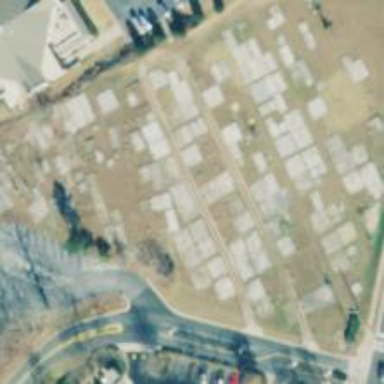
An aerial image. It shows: Cemetery.